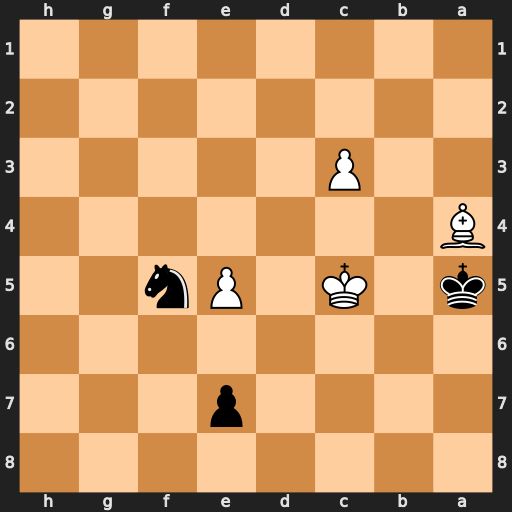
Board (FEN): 8/4p3/8/k1K1Pn2/B7/2P5/8/8
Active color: b
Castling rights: -
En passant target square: -
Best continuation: Kxa4 Kd5 Ng7 c4 Kb4